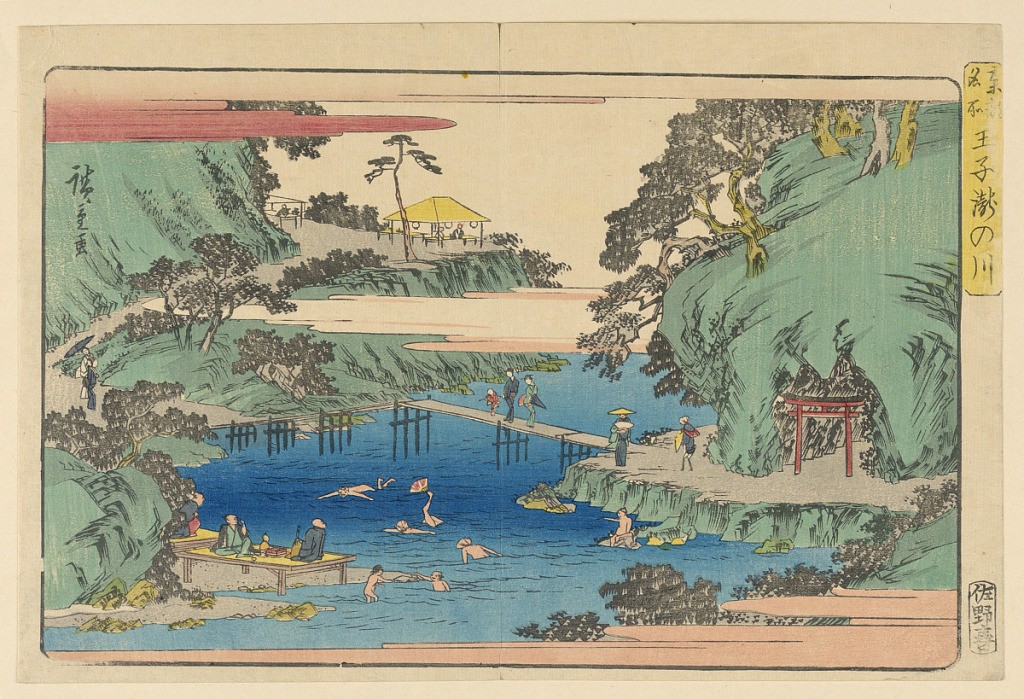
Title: Children Swimming in the Summer
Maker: Ando Hiroshige, Japanese, 1797–1858
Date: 1797-1858
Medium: Woodblock print in colored ink on paper
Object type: Print
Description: Colorful clouds incept this summer scene. Children are swimming and playing in the indigo blue waters, as parents and family leisurely watch along the shore. This joyous scene is secretly tucked within two mountains, which are alive with bright green trees and grasses.